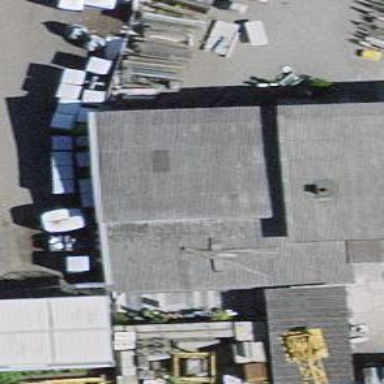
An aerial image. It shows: Industrial building.